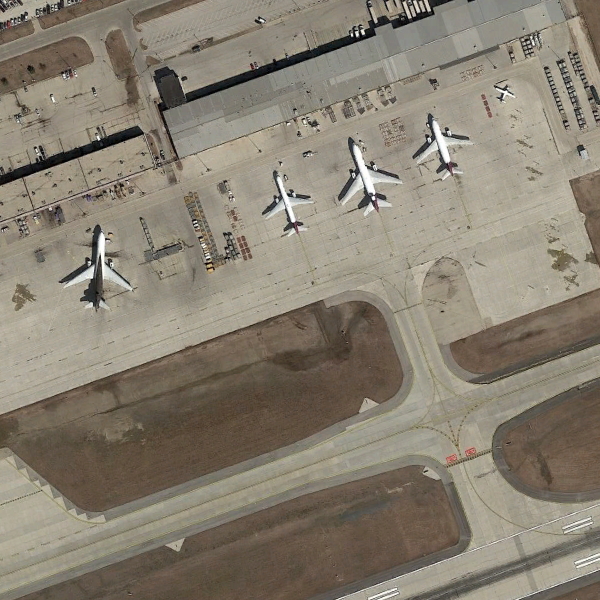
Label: Airport